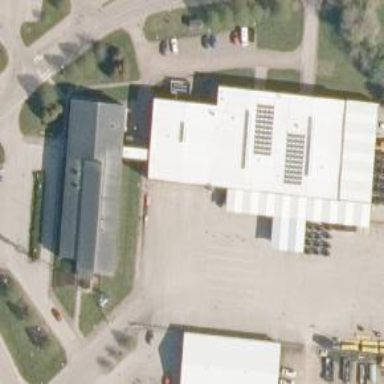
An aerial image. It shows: Commercial building.